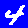
Digit: 4